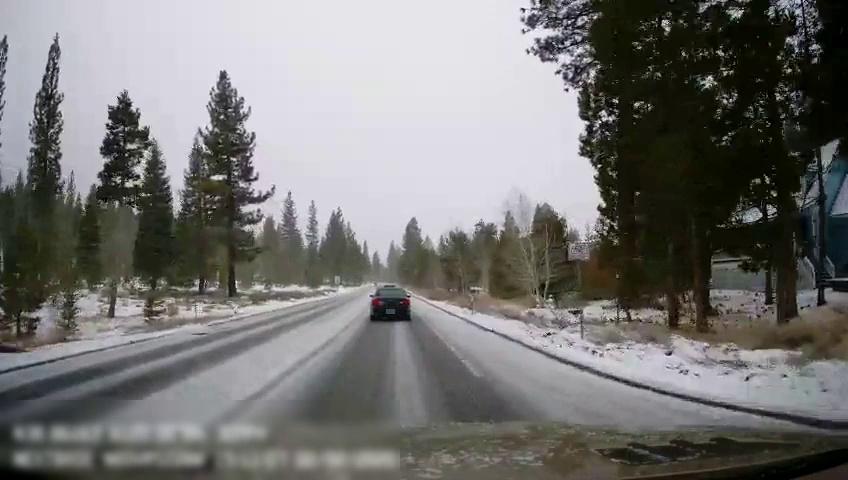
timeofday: Day
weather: Snowy
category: Drivable Space
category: Vehicles | SUV
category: Vehicles | Car
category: Traffic | Signs